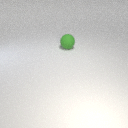
large green rubber sphere